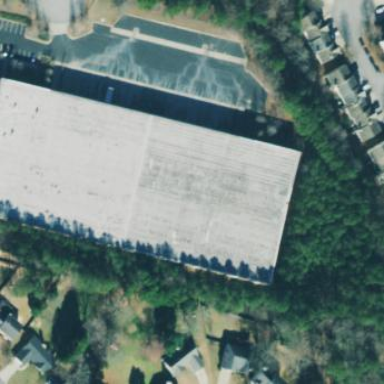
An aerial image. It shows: Warehouse building.